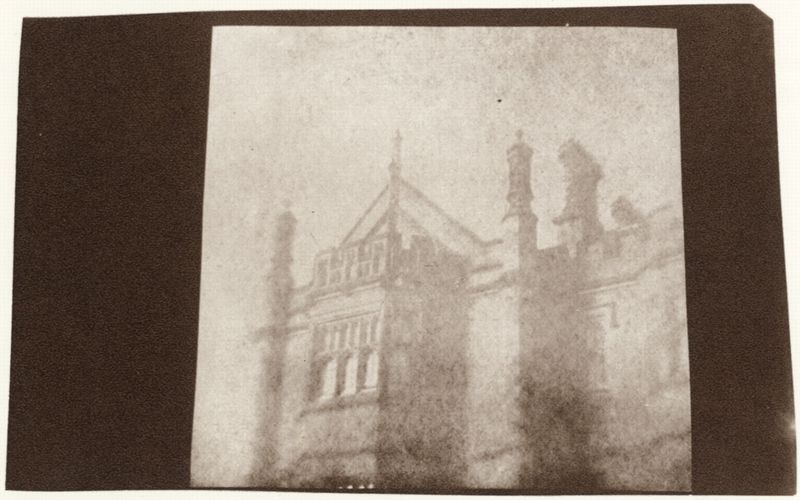
Titel: Lacock Abbey
Künstler: William Henry Fox Talbot
Schlagwörter: baum, dunkel, himmel, schatten, weiß, wolken, bäume, ocker, ausschnitt, braun, fenster, glas, grau, hell, licht, nase, paris, pfeiler, schwarz, säule, säulen, blick, dach, gebäude, haus, schloss, alt, wand, architektur, blass, rahmen, stein, bild, brüstung, kirche, drei, england, schornstein, turm, skulptur, balkon, terrasse, ecke, ansicht, bogen, fassade, giebel, mauer, schornsteine, nebel, rand, sepia, detail, zinnen, unscharf, foto, fotografie, photographie, erker, buch, burg, fensterrahmen, kreuz, türmchen, türme, palast, scheiben, seite, schwarzweiß, kugel, kugeln, photo, fragment, gemäuer, portal, gesims, skulpturen, verschwommen, risalit, verwischt, spitzbogen, eckpfeiler, geschosse, ballustrade, abzug, fotographie, aufnahme, bau, schwach, zinne, bauwerk, gesimse, bogenfenster, nadar, auschnitt, ausriß, unschaft, lichtbild, scan, album, kontrastarm, solarisation, camera obsura, daquerotypie, eingeklebt, fotoseite, unschwarf, zinnnen, säule4